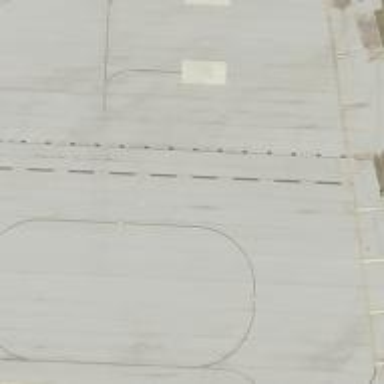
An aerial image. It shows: View of taxiway at the airport.